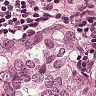
Metastatic tissue present: yes